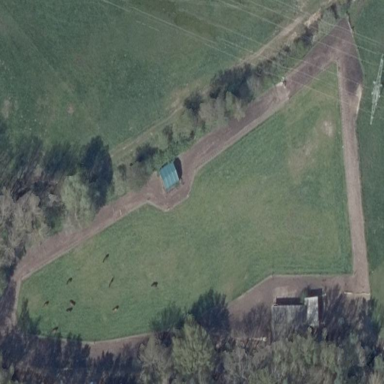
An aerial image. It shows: Fenced farmyard.